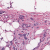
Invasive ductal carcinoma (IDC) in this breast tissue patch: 1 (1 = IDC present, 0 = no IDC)